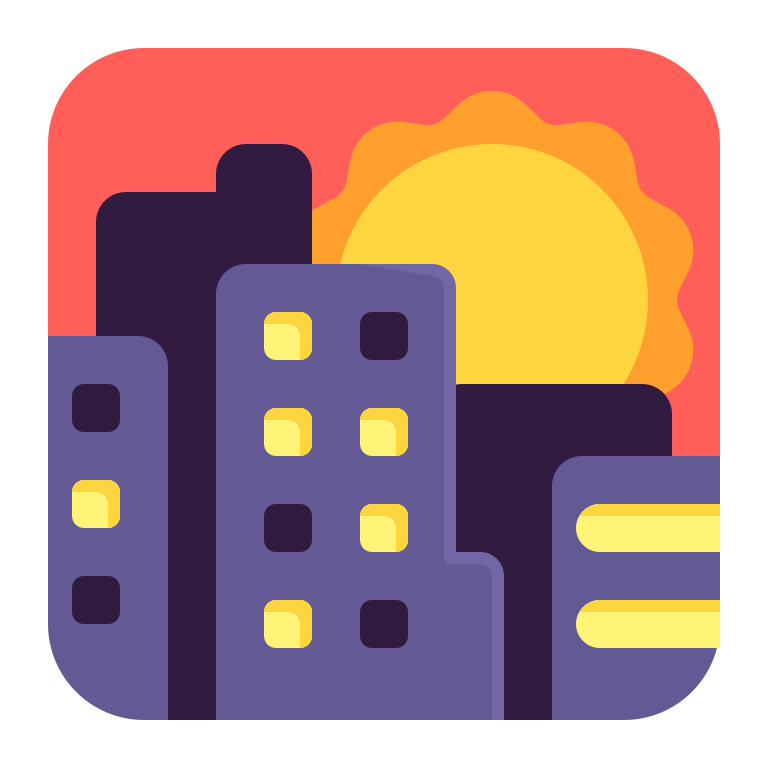
sunset flat